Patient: sex F, age 72
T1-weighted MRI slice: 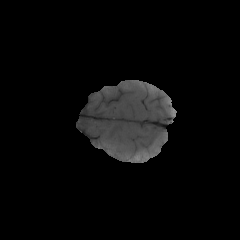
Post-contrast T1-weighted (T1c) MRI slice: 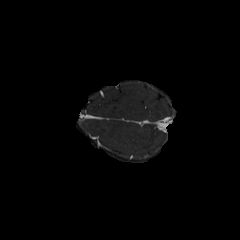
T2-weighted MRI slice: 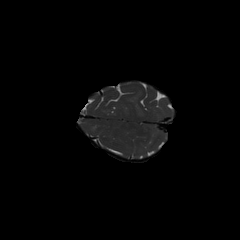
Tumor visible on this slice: yes
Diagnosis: Glioblastoma, IDH-wildtype
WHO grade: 4